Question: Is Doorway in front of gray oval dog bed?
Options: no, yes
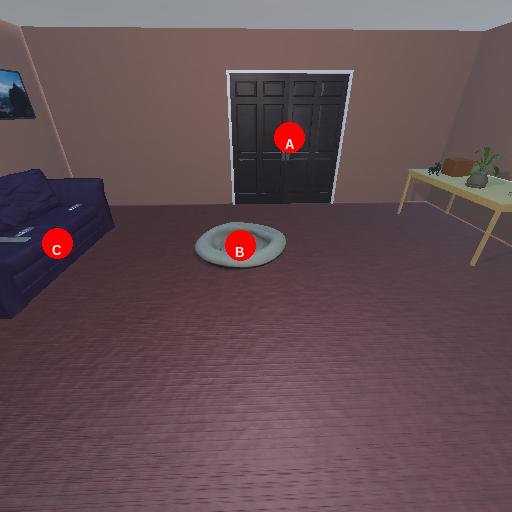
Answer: no